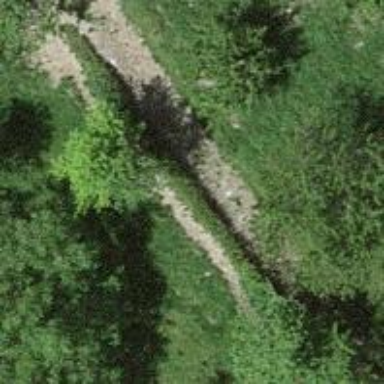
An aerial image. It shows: Grass track.